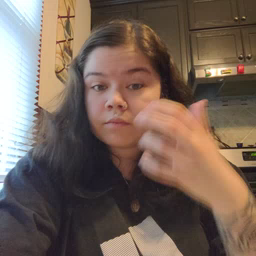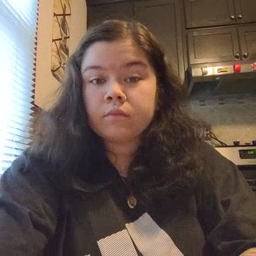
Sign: on